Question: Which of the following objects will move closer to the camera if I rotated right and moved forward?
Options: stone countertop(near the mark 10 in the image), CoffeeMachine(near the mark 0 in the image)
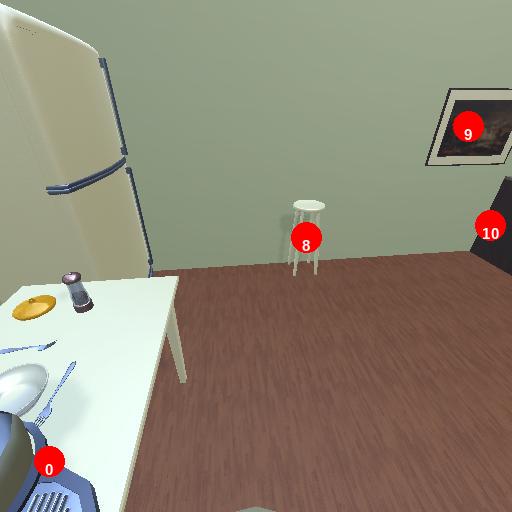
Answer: stone countertop(near the mark 10 in the image)